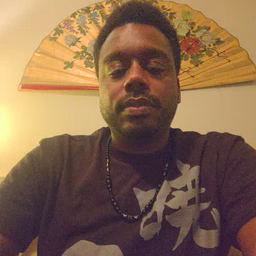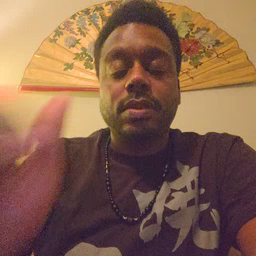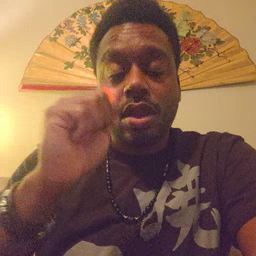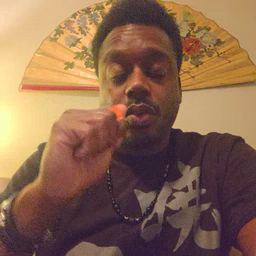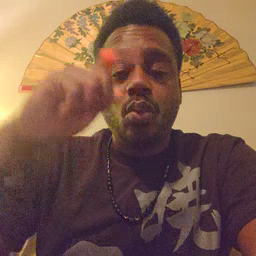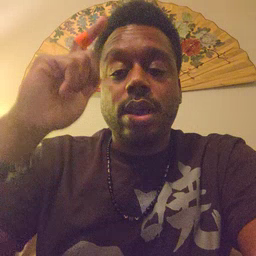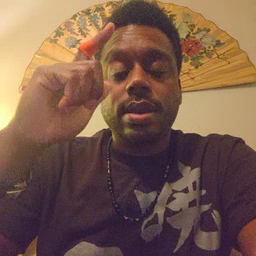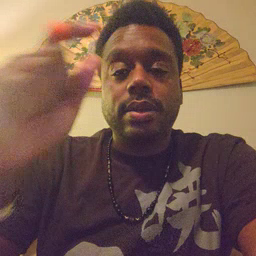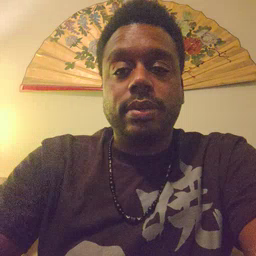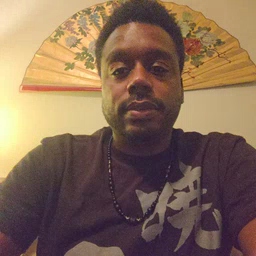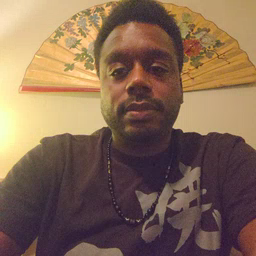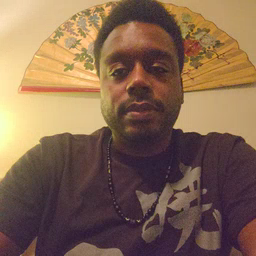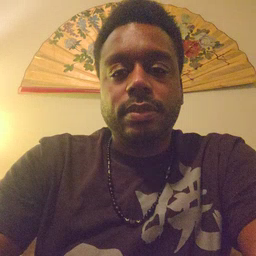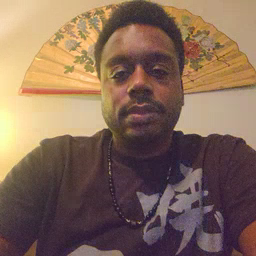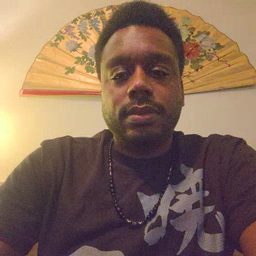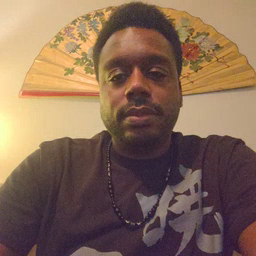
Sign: awake